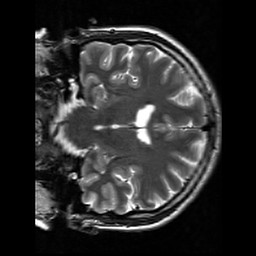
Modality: T2w
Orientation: coronal
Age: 30
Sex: male
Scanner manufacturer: siemens
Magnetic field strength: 3 T
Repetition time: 7 s
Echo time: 0.09 s